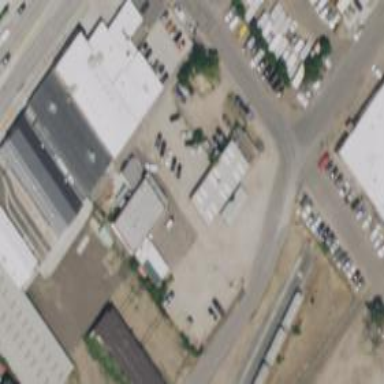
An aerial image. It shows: Alley classified as service road.